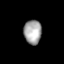
Tissue: lung
Cell type: Epithelial cells
Senescence score: 0.2068
Nuclear area (px): 420
Mean DAPI intensity: 164.481